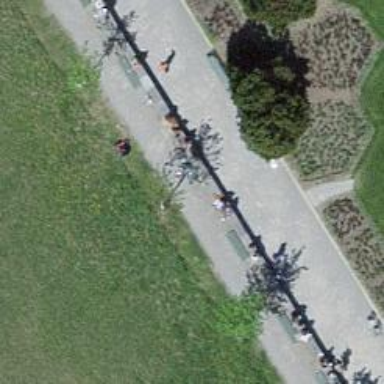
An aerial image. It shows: Bench.